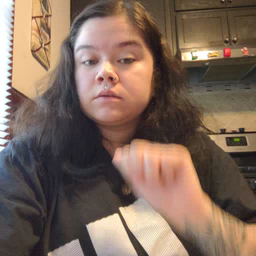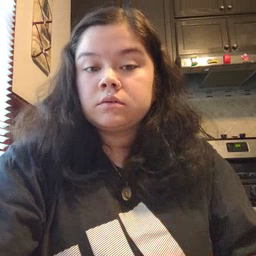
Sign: cowboy